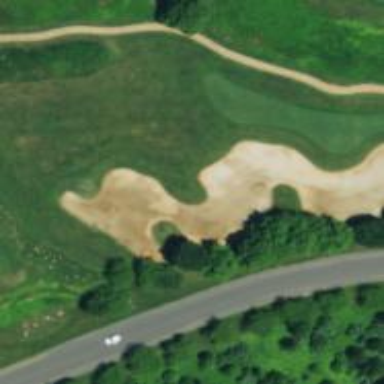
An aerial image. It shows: Golf bunker filled with natural sand.